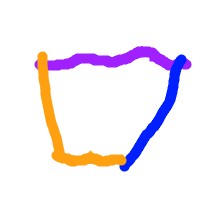
Shape: trapezoid